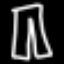
Label: pants